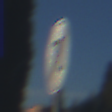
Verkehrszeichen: EndeGeschwindigkeit70
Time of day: MorningAfternoon
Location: Outdoor (Suburban)
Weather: Clear
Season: NotSpecified
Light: Natural